Interaction volume radius: 10 \u00c5
Interaction volume height: 10 \u00c5
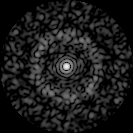
Disorder parameter: 0.8273